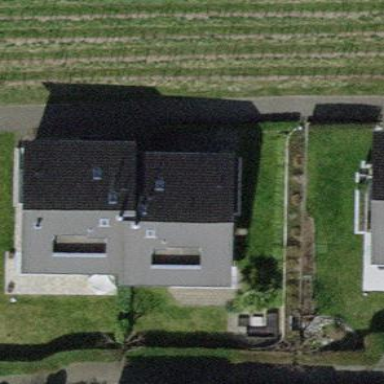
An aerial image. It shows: Semi-detached house.